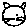
Label: cat